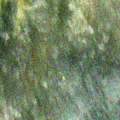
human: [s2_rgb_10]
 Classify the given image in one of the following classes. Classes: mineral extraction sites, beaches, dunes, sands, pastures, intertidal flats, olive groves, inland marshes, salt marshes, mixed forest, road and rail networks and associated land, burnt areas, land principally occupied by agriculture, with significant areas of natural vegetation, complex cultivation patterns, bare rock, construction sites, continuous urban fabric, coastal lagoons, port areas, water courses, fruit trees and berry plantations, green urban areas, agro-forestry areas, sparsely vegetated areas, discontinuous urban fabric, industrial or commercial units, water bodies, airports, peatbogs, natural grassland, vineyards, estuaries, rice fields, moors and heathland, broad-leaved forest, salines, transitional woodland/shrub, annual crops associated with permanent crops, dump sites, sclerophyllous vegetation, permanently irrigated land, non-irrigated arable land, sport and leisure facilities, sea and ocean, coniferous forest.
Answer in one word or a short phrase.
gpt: water bodies